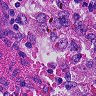
Metastatic tissue present: no